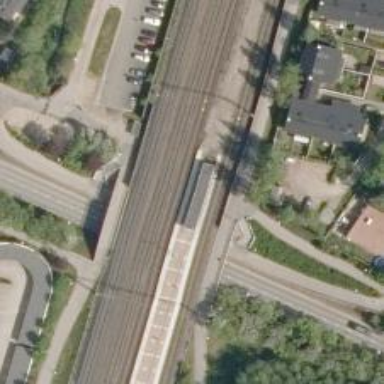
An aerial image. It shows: Bridge with railway tracks. The electrified line has continuous contact line.